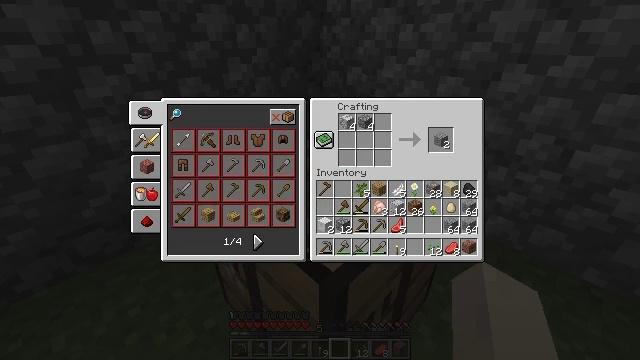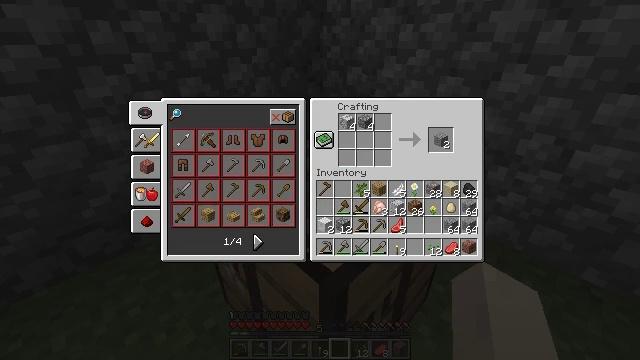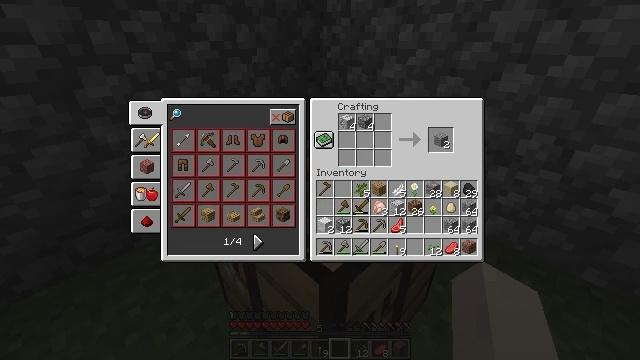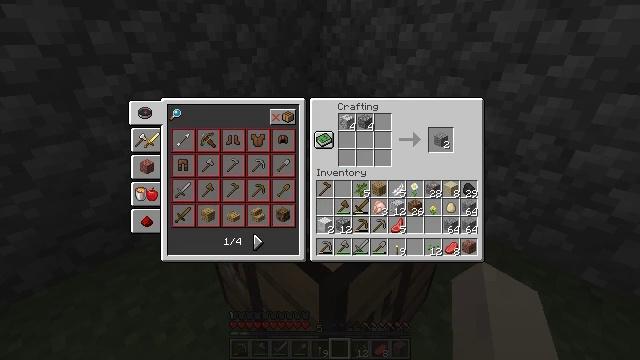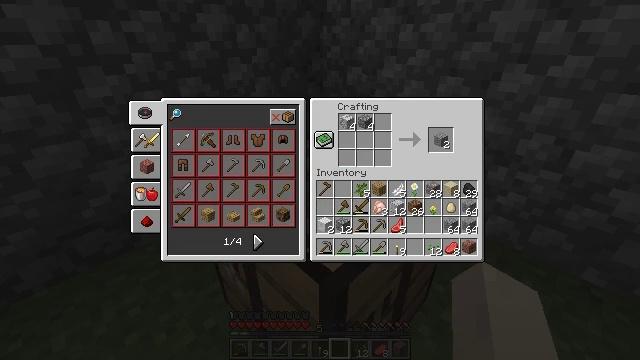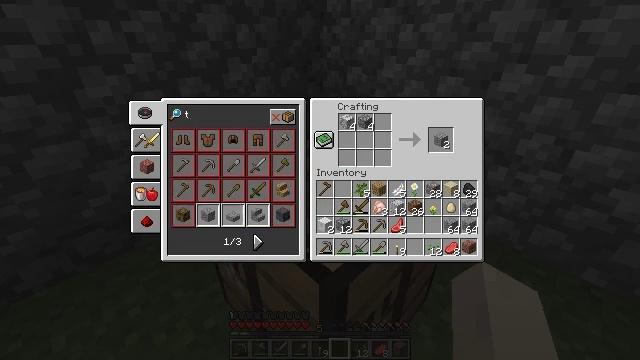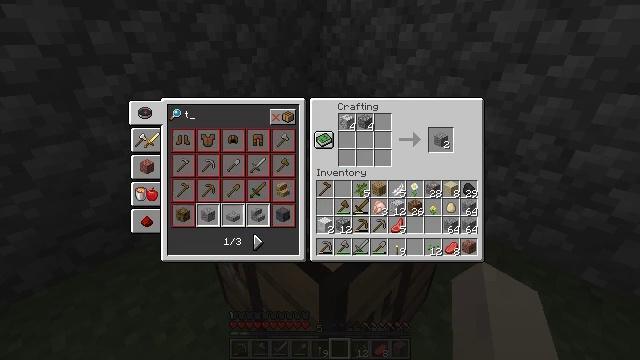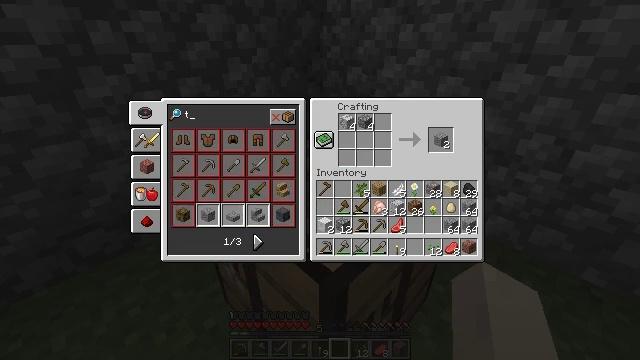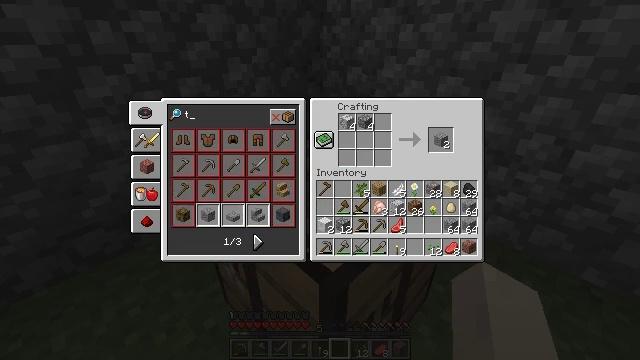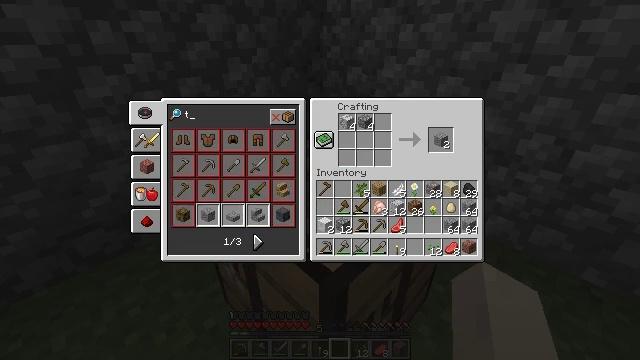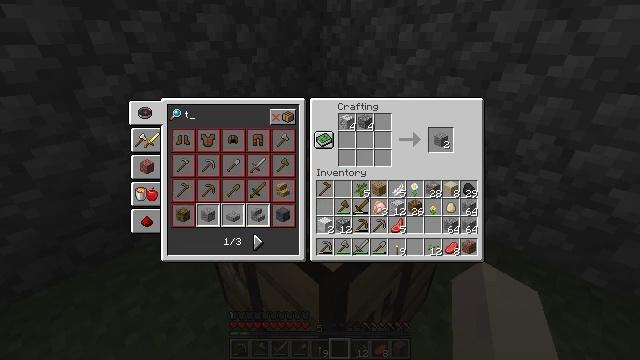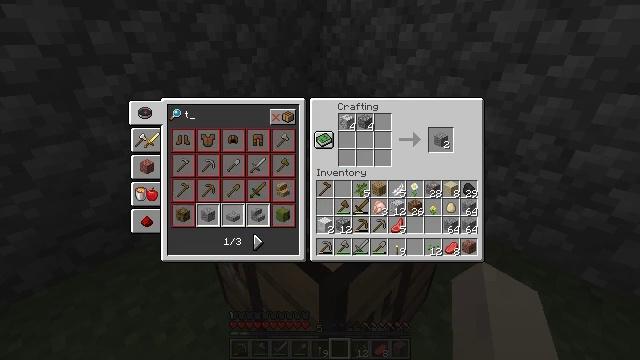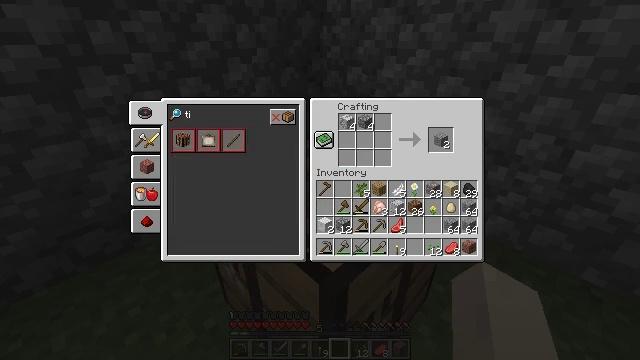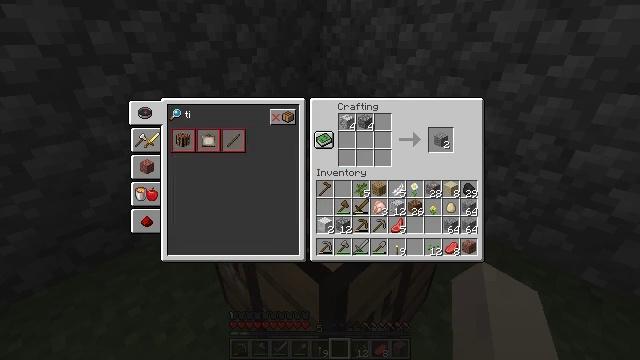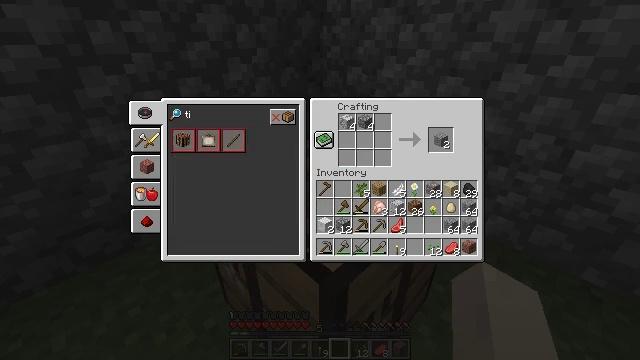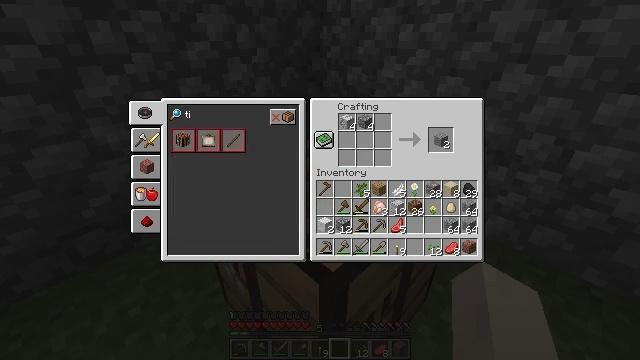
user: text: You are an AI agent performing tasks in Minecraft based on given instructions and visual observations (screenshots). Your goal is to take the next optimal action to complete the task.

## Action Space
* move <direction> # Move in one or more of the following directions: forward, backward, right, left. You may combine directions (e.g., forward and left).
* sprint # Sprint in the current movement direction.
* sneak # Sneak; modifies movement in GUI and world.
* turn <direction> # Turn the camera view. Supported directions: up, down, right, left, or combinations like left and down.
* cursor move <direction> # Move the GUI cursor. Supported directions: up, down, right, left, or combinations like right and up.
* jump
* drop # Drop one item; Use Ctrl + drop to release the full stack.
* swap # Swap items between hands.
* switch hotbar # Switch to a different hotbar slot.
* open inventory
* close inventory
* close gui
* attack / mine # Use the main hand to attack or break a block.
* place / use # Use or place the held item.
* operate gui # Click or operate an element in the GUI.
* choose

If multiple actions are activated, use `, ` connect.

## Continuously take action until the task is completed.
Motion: motion action
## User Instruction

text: Craft multiple andesite slabs with andesite in the crafting table.
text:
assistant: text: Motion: no_op
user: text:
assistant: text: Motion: no_op
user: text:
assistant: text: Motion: no_op
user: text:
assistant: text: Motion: no_op
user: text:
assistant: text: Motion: no_op
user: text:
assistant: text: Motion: no_op
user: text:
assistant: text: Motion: no_op
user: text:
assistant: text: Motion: no_op
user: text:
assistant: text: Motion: no_op
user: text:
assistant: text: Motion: no_op
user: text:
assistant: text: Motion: no_op
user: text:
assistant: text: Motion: no_op
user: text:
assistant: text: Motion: no_op
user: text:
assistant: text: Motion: no_op
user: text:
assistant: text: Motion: no_op
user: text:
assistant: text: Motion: no_op
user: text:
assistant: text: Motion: no_op
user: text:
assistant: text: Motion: no_op
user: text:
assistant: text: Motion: no_op
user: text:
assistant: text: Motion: no_op
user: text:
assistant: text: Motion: no_op
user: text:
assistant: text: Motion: no_op
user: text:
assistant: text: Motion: no_op
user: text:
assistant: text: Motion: no_op
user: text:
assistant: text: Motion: no_op
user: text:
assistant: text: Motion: no_op
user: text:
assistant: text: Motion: no_op
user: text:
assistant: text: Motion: no_op
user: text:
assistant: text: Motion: no_op
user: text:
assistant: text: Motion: no_op